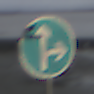
Verkehrszeichen: VorgeschriebeneFahrtrichtungGeradeausOderRechts
Umgebung: Outdoor, Suburban
Tageszeit: Midday
Wetter: Overcast
Licht: Natural
Jahreszeit: NotSpecified
Kontrast: LowContrast